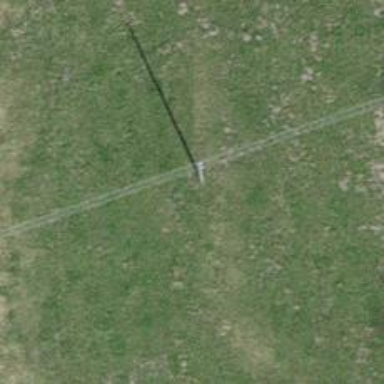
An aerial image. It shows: Minor power line.